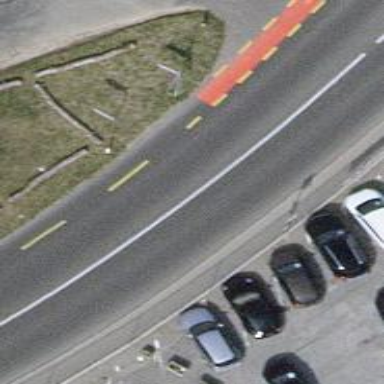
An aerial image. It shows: Tertiary road with asphalt surface. It includes cycle lane on both sides.